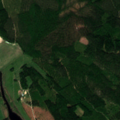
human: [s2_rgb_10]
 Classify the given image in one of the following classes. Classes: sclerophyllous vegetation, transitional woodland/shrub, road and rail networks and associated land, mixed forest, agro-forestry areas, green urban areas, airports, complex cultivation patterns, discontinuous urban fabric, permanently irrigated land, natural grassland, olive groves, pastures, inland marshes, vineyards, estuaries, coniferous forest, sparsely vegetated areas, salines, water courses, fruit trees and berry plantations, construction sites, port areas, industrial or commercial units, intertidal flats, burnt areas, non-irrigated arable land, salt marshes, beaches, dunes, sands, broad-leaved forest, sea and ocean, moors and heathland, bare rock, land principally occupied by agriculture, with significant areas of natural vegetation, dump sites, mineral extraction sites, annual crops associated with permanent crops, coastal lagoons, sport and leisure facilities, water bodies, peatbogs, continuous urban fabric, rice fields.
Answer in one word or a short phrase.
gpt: non-irrigated arable land, coniferous forest, mixed forest, transitional woodland/shrub